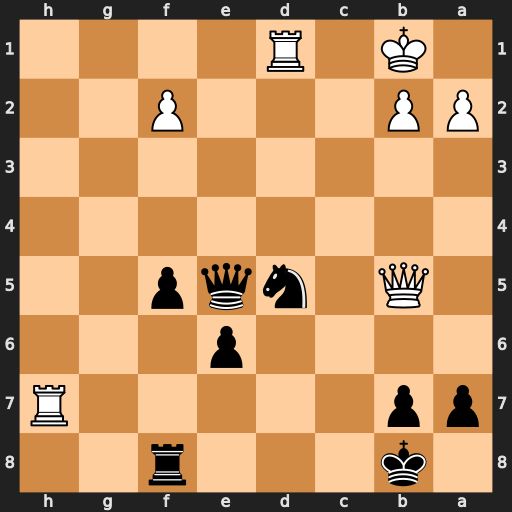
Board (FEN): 1k3r2/pp5R/4p3/1Q1nqp2/8/8/PP3P2/1K1R4
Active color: b
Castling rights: -
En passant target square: -
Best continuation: Nc3+ bxc3 Qxb5+